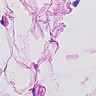
Metastatic tissue present: no